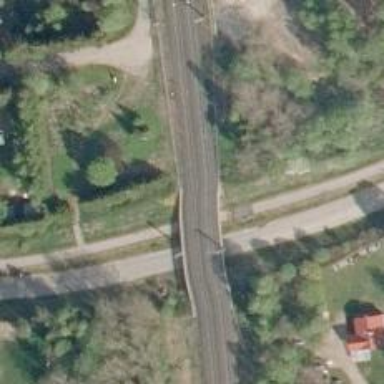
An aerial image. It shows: Bridge carrying railway with continuous electrified contact lines.